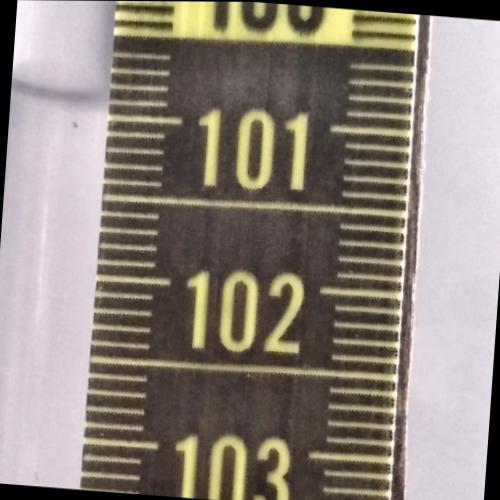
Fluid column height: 100.9 cm